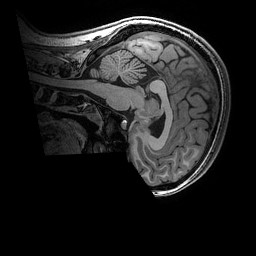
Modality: T1w
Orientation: sagittal
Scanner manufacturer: ge
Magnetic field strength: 3 T
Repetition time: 0.007 s
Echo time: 0.00342 s